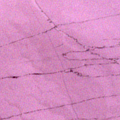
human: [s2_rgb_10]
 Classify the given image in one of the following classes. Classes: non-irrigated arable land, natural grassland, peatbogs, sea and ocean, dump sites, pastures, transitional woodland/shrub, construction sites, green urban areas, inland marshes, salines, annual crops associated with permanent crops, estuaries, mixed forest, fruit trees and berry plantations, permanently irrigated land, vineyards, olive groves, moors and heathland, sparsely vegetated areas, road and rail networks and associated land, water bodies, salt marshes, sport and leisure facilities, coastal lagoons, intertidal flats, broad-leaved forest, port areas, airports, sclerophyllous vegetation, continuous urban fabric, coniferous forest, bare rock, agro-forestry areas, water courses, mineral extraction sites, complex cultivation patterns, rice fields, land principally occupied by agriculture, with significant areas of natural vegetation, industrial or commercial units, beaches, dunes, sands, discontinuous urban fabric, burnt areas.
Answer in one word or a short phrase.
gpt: sea and ocean